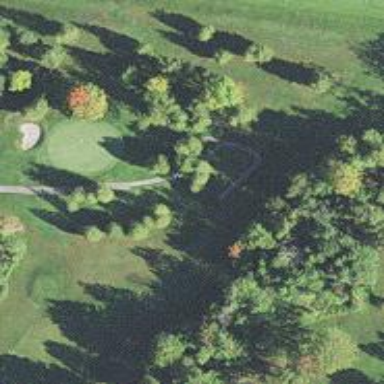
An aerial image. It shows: Service road used as golf cart path.